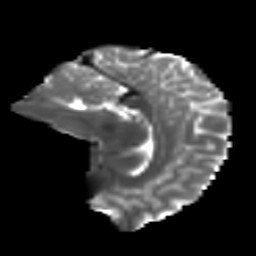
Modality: T2w
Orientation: sagittal
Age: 20
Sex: male
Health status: ill
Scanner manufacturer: ge
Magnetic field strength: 3 T
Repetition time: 6.752 s
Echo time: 0.079 s